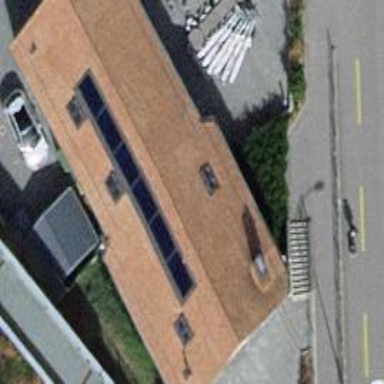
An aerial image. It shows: Restaurant.